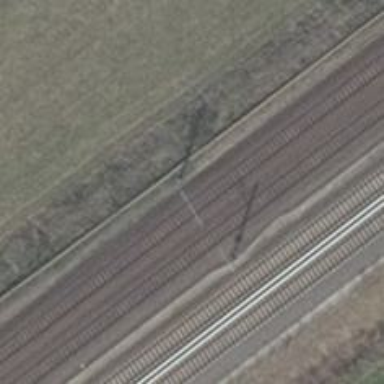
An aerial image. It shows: Railway milestone with catenary mast.